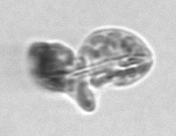
Label: Karenia